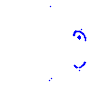
Particle: proton